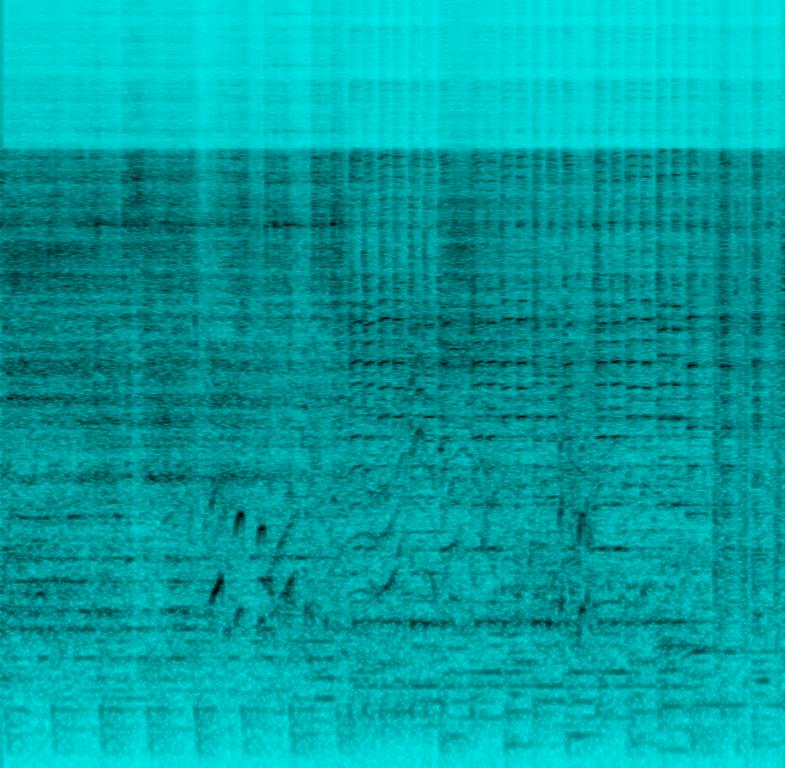
This audio contains a catchy melody played by a brass instrument, maybe a saxophone and a keyboard. A horn is playing a bass in a lower register along with a drum. In the background you can hear people laughing. This is an amateur recording and of poor audio-quality.